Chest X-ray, AP view. Patient: 72 years old, sex F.
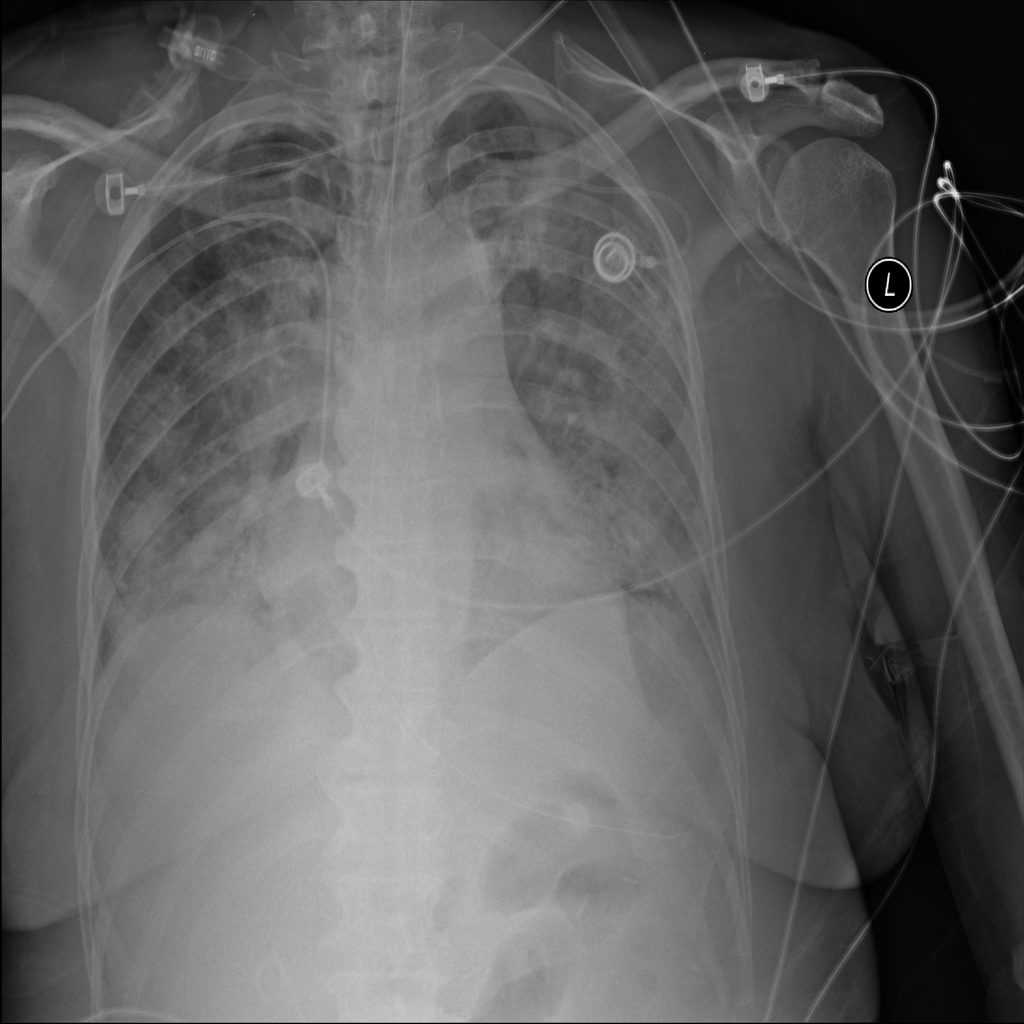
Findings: Atelectasis